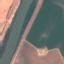
Land use / land cover class: River